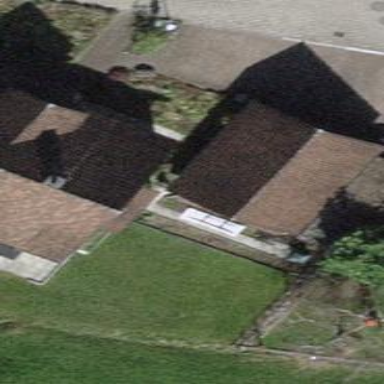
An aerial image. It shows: Garage.